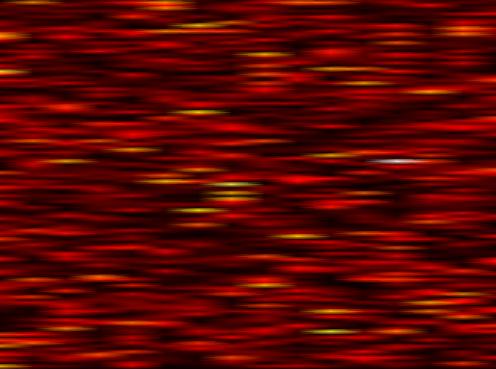
Label: WOLA